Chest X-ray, AP view. Patient: 47 years old, sex F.
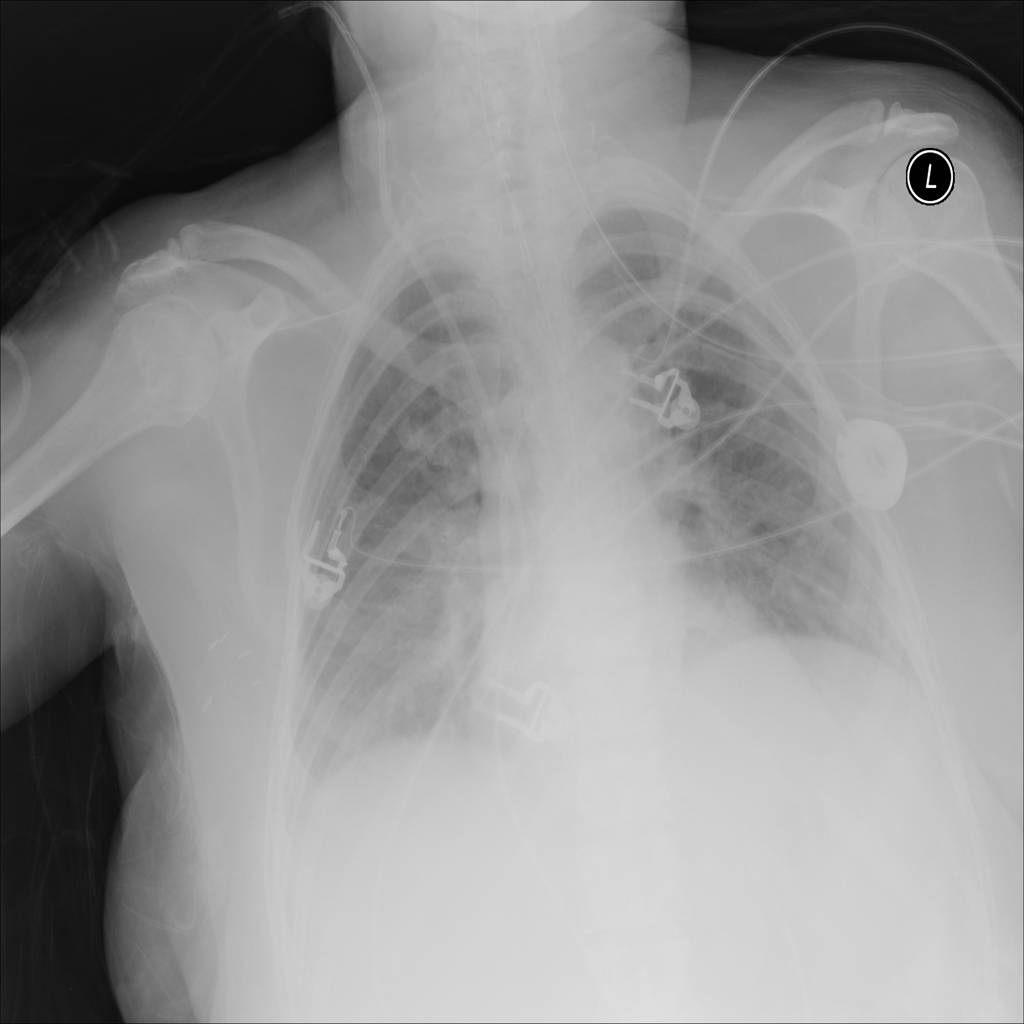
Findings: Infiltration